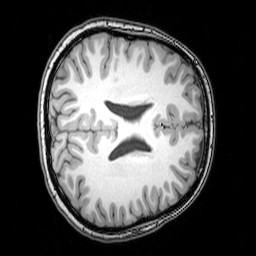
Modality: T1w
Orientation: axial
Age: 22
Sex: female
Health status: healthy
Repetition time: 0.081 s
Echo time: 0.037 s